Interaction volume radius: 5 \u00c5
Interaction volume height: 25 \u00c5
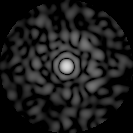
Disorder parameter: 0.8523